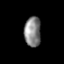
Tissue: prostate
Cell type: T cells
Senescence score: 0.3333
Nuclear area (px): 484
Mean DAPI intensity: 133.69